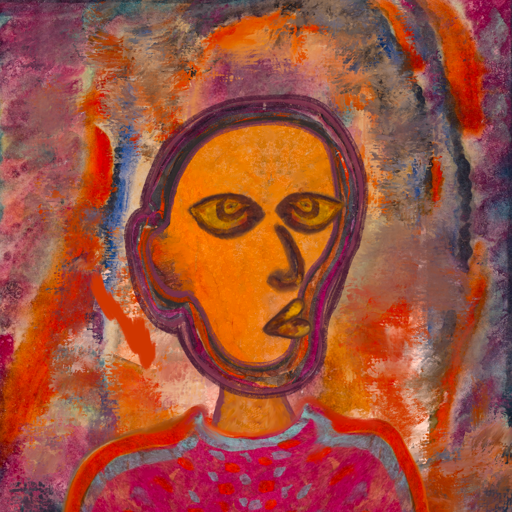
Background: Experience, Head And Neck Side: Hypocrite_w_Hair, Face Side: Comrade, Bust: Sisters, Hair Side: Blank, Head Accessory: Blank, Second Necklace: Blank, Necklace: Blank, Baby: Blank